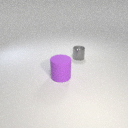
large purple rubber cylinder in front of small gray metal cylinder